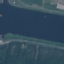
Land use / land cover class: River